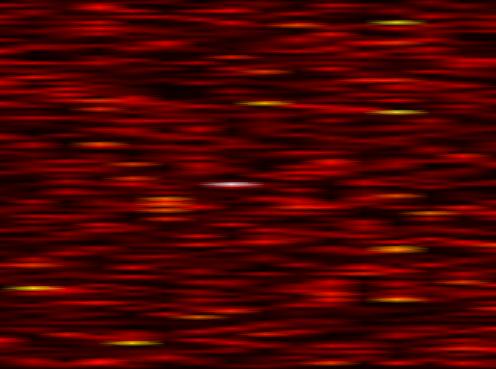
Label: WOLA